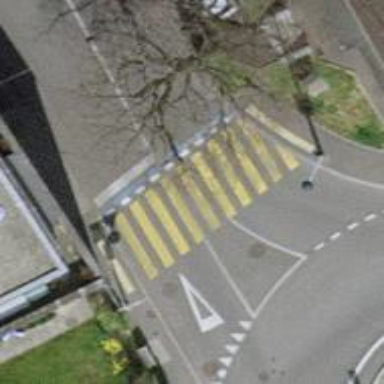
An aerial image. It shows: Uncontrolled zebra crossing on the road.